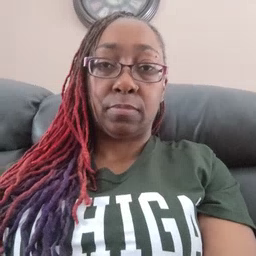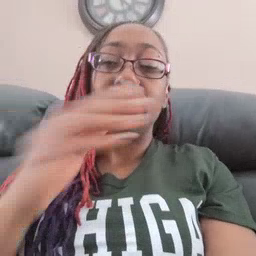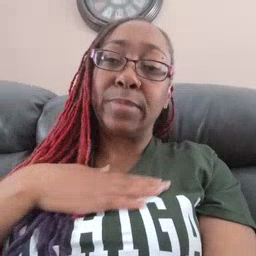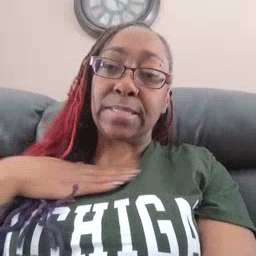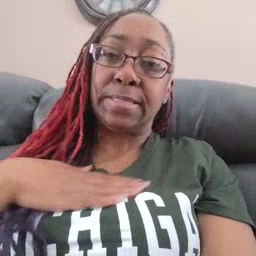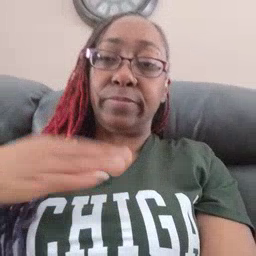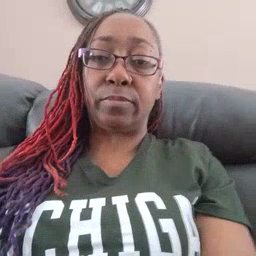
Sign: please